Question: I am trying to animate the estimation of the means and covariances of a mixture of gaussians (Gaussian Mixture Models) for which I need, at every iteration, to update the plots of the means and covariances.
This is pretty straightforward to redraw the means since I use lines which have a 'set_data' method that I can call at every update. Unfortunately updating the covariances is another story since 'contour' elements are represented as 'QuadContourSet' objects and have no 'set_data' method.
Here is a toy example:
'''
import numpy as np
from matplotlib import mlab
# Toy data points (these are constant)
plt.plot(np.arange(-3,3,0.1), np.arange(-3,3,0.1))
x = np.arange(-5.0, 5.0, 0.1)
y = np.arange(-5.0, 5.0, 0.1)
X, Y = np.meshgrid(x, y)
# First toy iteration
Z1 = mlab.bivariate_normal(X, Y,
1, 1,
0, 0)
covariance1 = plt.contour(X, Y, Z1)
# Second toy iteration
Z2 = mlab.bivariate_normal(X, Y,
1, 1,
0, 3)
covariance2 = plt.contour(X, Y, Z2)
'''

As in the real problem I plot the means, the variances, and the data points, I do not want to clear the whole axis.
The question is how can I remove the first contour 'covariance1' without removing the other elements?
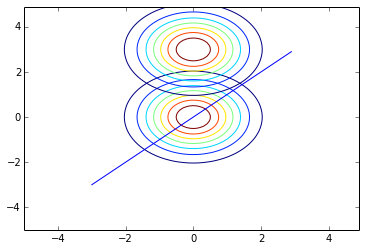
Answer: '''
for coll in covariance1.collections:
coll.remove()
'''
then update.